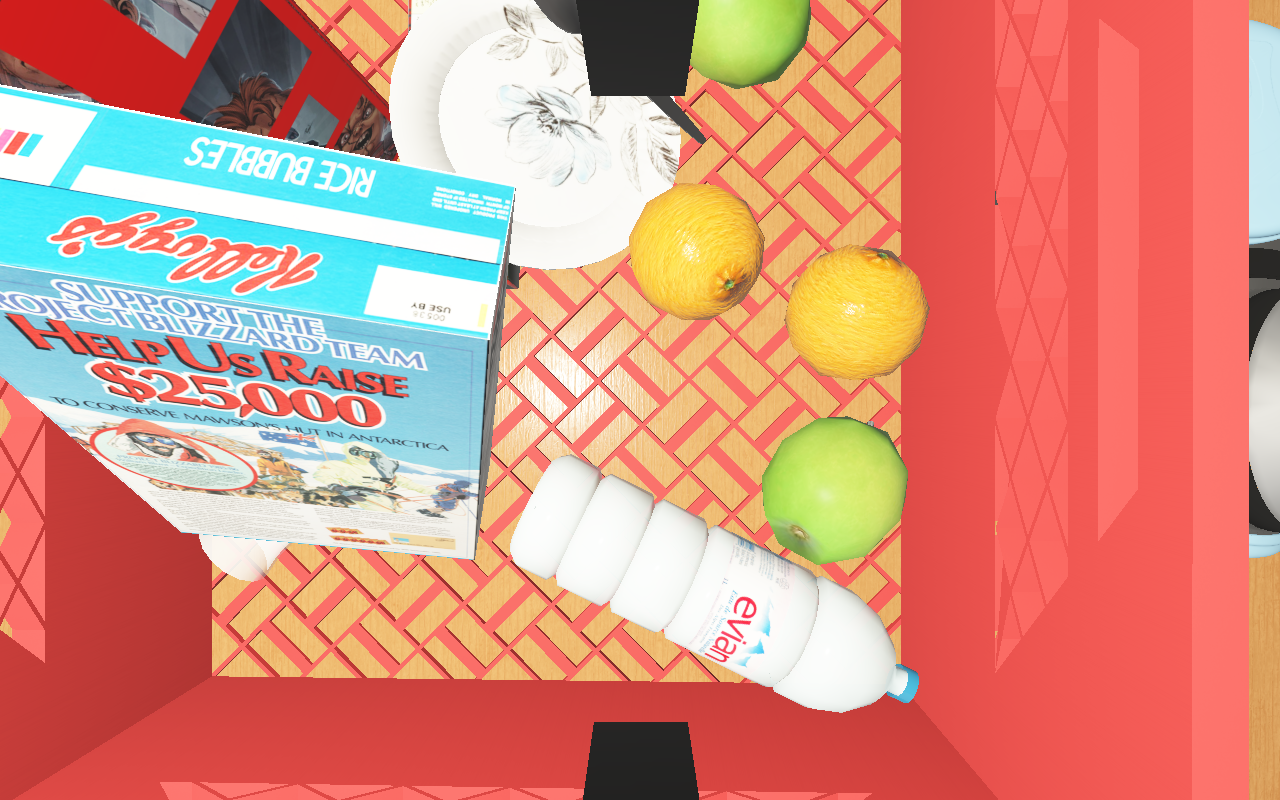
Objects in the scene:
water bottle
orange
plate
cereal box
cereal box
biscuit box